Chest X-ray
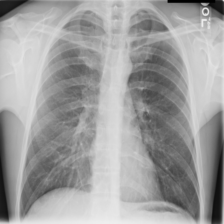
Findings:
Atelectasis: negative
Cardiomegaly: negative
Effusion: negative
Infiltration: negative
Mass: negative
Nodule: negative
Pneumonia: negative
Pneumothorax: negative
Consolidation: negative
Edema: negative
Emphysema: negative
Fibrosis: negative
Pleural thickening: negative
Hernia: negative